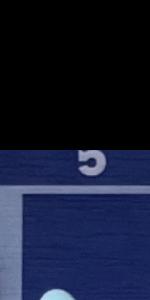
Label: Empty